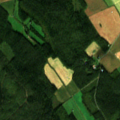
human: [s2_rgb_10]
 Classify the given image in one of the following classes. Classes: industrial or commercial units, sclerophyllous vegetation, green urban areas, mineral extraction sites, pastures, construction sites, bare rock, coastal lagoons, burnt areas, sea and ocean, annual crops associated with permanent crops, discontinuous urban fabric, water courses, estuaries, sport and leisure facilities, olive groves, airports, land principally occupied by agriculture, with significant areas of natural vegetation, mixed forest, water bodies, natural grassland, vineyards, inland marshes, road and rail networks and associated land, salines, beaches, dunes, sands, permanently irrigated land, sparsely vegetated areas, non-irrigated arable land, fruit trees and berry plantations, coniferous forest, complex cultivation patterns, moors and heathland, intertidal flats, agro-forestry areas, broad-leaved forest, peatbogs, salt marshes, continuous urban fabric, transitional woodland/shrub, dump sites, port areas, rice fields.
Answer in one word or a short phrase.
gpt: non-irrigated arable land, land principally occupied by agriculture, with significant areas of natural vegetation, coniferous forest, mixed forest